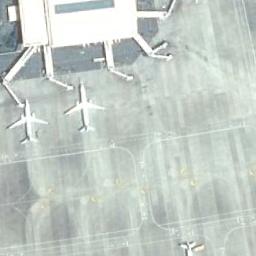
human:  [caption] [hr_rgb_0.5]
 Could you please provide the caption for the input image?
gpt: Two planes parked next to boarding bridges of the white terminal .

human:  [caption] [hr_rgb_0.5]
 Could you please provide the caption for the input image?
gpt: Two airplanes of different sizes were on the airport beside the building .

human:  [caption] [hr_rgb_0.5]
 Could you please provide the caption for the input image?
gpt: Two white plane docked at the corresponding departure gates .

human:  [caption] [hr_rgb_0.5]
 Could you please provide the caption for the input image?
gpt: Two planes are in the parking lot next to the building .

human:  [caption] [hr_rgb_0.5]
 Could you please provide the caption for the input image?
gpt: Two planes are around the terminal building .